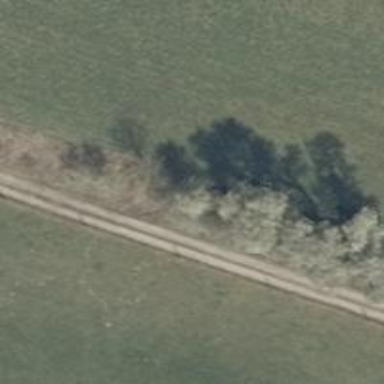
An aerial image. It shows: Row of trees in natural setting.